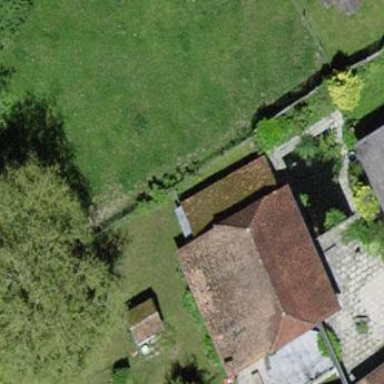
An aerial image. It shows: Garage.